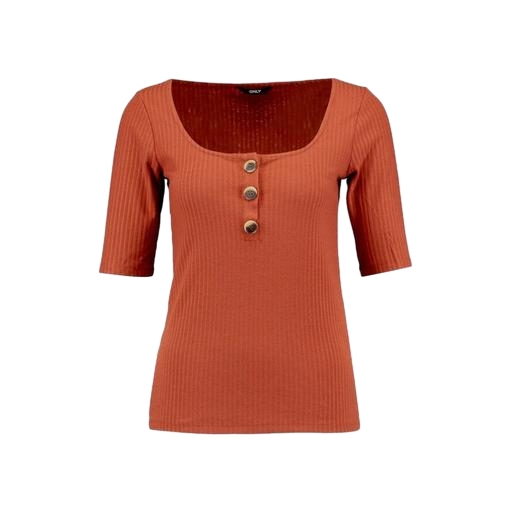
multicolor vero moda rust high neck blouse, short-sleeve top only macy, red three-quarter-sleeve scoop-neck t-shirt only macy, white background